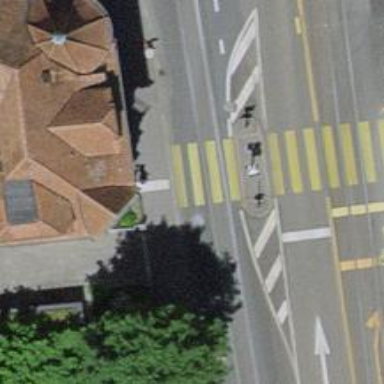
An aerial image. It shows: Kerb barrier.